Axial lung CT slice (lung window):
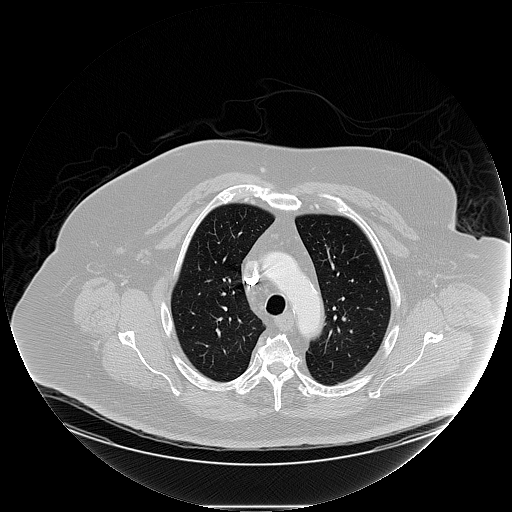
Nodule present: no